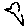
Label: bird